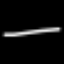
Label: line